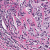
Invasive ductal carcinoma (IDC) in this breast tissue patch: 0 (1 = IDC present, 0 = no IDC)